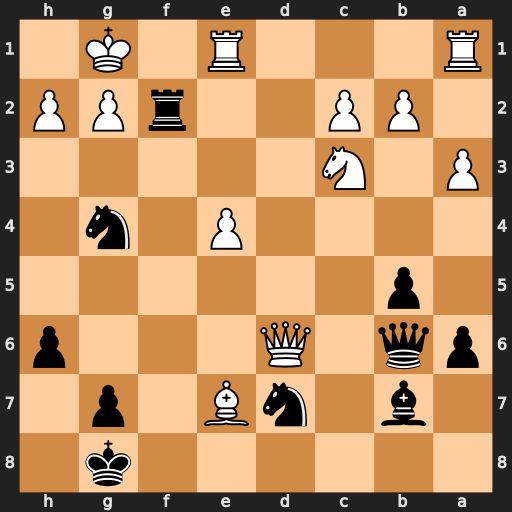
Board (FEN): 6k1/1b1nB1p1/pq1Q3p/1p6/4P1n1/P1N5/1PP2rPP/R3R1K1
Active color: b
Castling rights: -
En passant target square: -
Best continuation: Rf1+ Kxf1 Qf2#